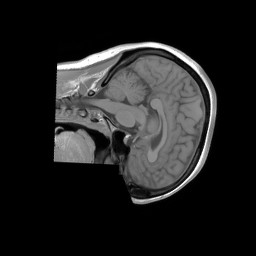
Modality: T1w
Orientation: sagittal
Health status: ill
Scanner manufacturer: siemens
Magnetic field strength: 3 T
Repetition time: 0.4 s
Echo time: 0.00246 s